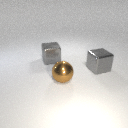
large gray metal cube to the left of large gray metal cube